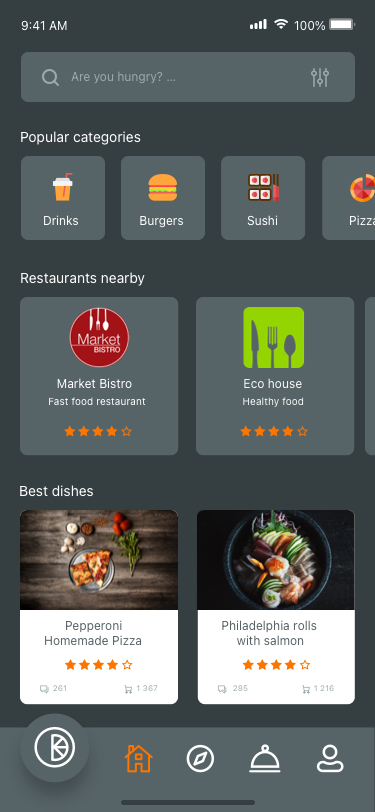
Text in this UI design:
Are you hungry? …
Popular categories
Drinks
Burgers
Sushi
Pizza
Restaurants nearby
Market Bistro
Fast food restaurant
Eco house
Healthy food
Best dishes
Pepperoni
Homemade Pizza
1 367
261
Philadelphia rolls
with salmon
1 216
285
100%
9:41 AM